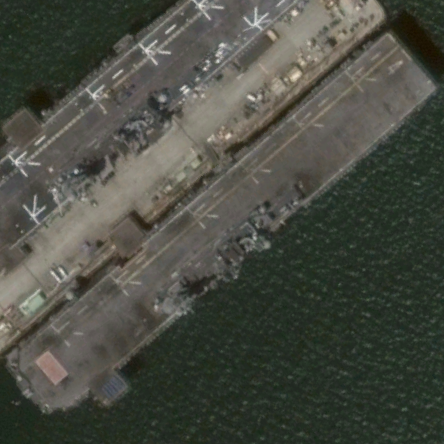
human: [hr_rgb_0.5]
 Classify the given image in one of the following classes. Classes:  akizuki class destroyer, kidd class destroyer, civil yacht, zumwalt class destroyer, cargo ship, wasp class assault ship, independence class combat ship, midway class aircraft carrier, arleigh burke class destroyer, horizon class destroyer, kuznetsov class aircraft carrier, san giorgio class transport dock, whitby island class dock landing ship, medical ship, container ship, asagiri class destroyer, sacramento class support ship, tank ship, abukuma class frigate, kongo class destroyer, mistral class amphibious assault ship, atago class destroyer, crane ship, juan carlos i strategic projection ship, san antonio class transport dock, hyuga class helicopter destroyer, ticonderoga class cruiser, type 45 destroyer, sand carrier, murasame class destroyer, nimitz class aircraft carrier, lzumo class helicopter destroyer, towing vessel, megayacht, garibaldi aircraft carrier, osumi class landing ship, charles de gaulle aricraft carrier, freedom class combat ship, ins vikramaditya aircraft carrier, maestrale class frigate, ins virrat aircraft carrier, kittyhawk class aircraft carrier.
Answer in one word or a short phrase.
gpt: Wasp class assault ship